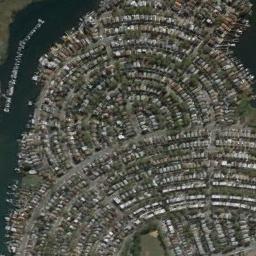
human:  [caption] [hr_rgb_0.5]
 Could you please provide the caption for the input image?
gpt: A few houses in the residential area are red .

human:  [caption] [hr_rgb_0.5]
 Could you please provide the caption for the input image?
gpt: A dense residential area with lots of houses arranged neatly is next to the waters .

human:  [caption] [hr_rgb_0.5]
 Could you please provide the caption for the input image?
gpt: The dense residential is next to the water .

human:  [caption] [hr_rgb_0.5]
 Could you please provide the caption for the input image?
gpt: There are many roads and densely arranged houses and trees of different shapes and shapes in the island-like settlements surrounded by the lake .

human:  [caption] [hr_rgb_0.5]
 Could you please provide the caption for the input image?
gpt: A dense residential area beside a river .